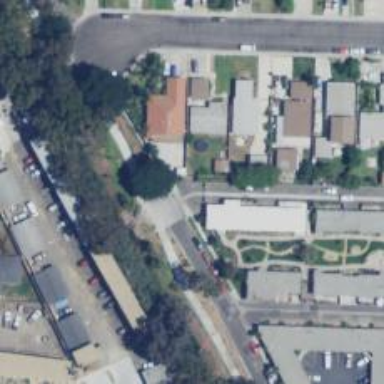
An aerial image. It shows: Alley classified as service road.